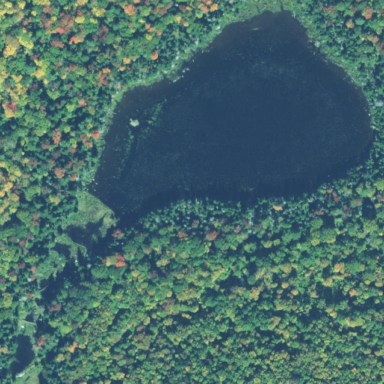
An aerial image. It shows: Pond surrounded by natural water.